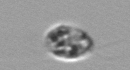
Label: Amoeba